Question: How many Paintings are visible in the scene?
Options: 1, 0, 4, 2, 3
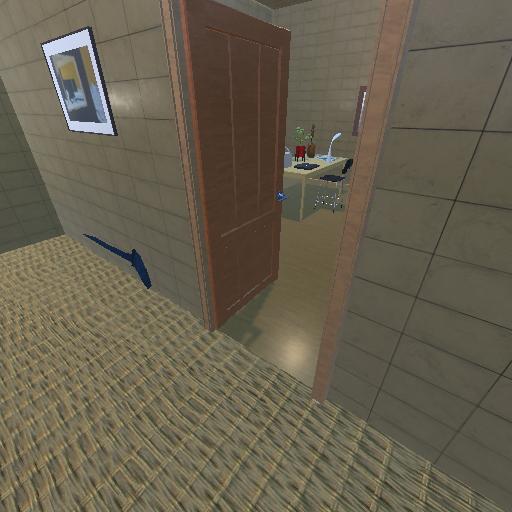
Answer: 1